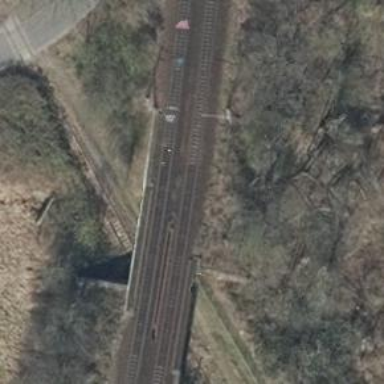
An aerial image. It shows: Bridge over electrified railway with contact lines.